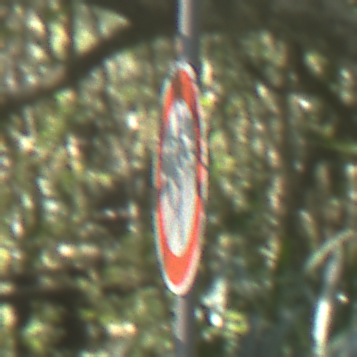
Verkehrszeichen: VerbotFahrzeugeAllerArt
Umgebung: Outdoor, Nature
Tageszeit: Midday
Wetter: Clear
Licht: Natural
Jahreszeit: NotSpecified
Kontrast: LowContrast